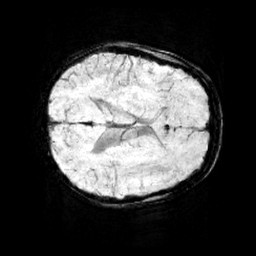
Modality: minIP
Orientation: axial
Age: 9
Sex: female
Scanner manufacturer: siemens
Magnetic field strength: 3 T
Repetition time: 0.027 s
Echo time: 0.02 s